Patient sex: M
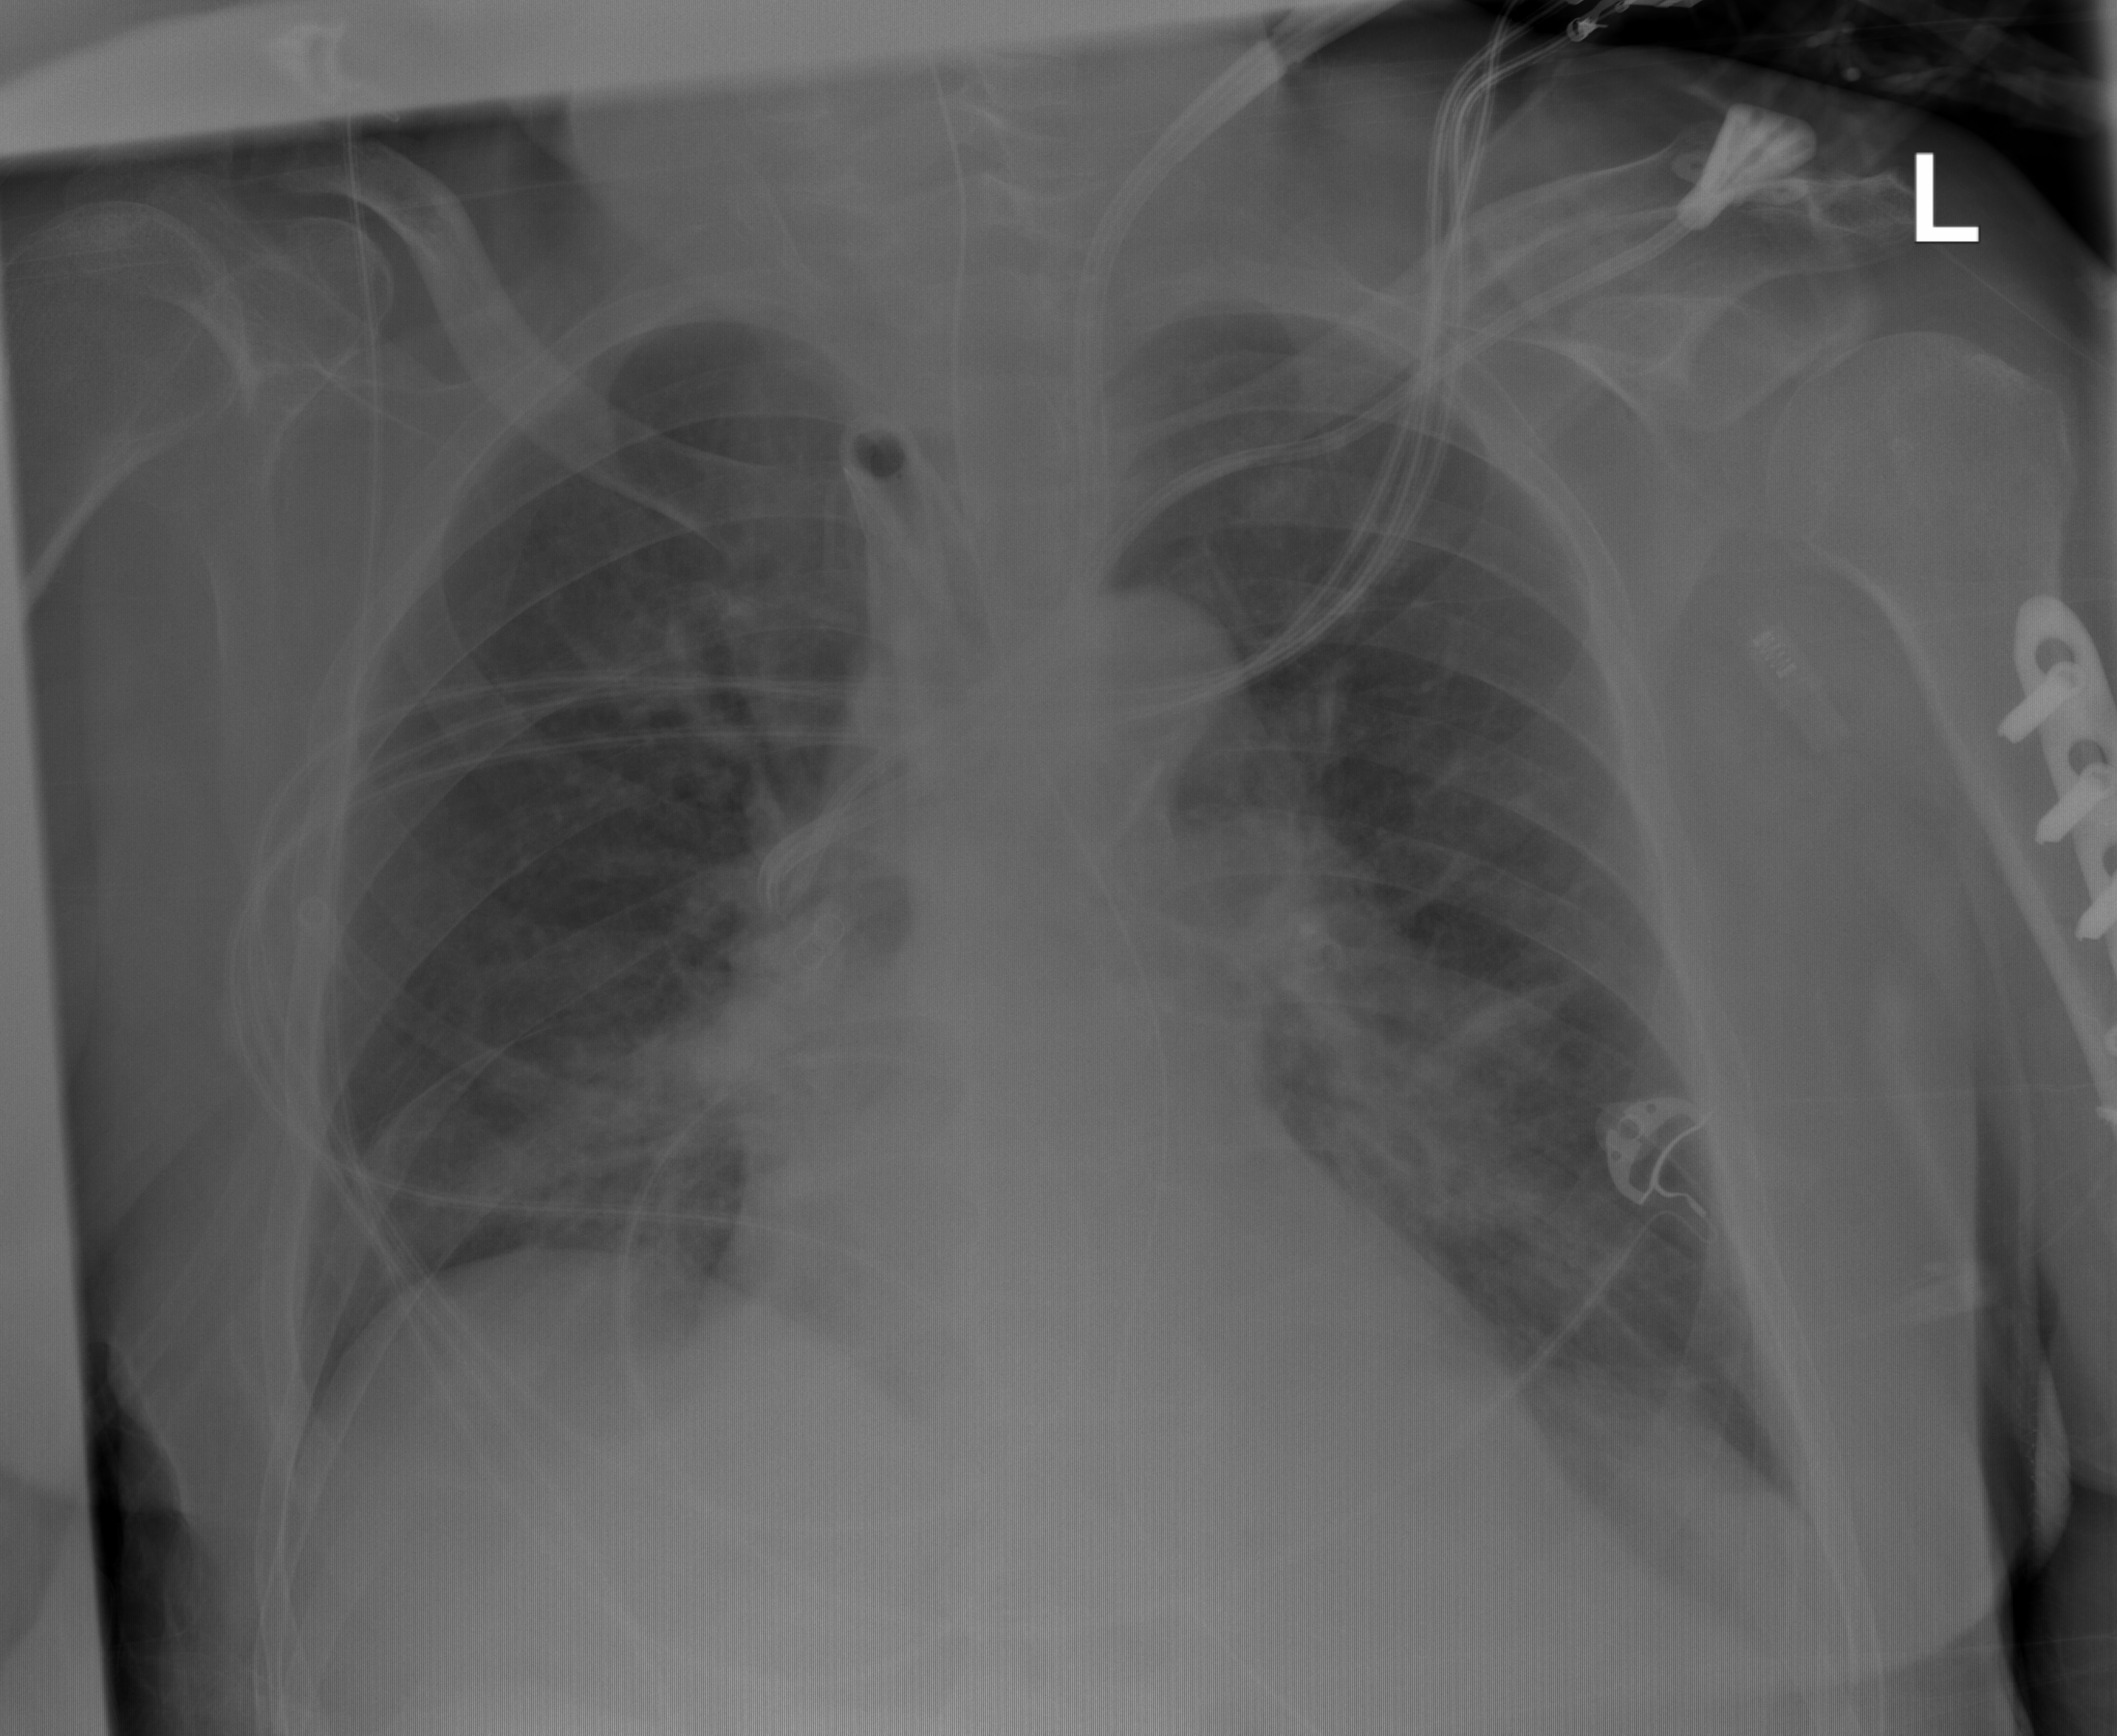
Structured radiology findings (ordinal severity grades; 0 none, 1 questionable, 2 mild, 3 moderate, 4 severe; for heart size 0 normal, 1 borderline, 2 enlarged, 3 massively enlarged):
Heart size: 1
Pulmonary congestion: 2
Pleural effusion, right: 0
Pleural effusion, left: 0
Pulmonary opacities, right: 2
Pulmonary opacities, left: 3
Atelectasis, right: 2
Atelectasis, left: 2